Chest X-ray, PA view. Patient: 44 years old, sex F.
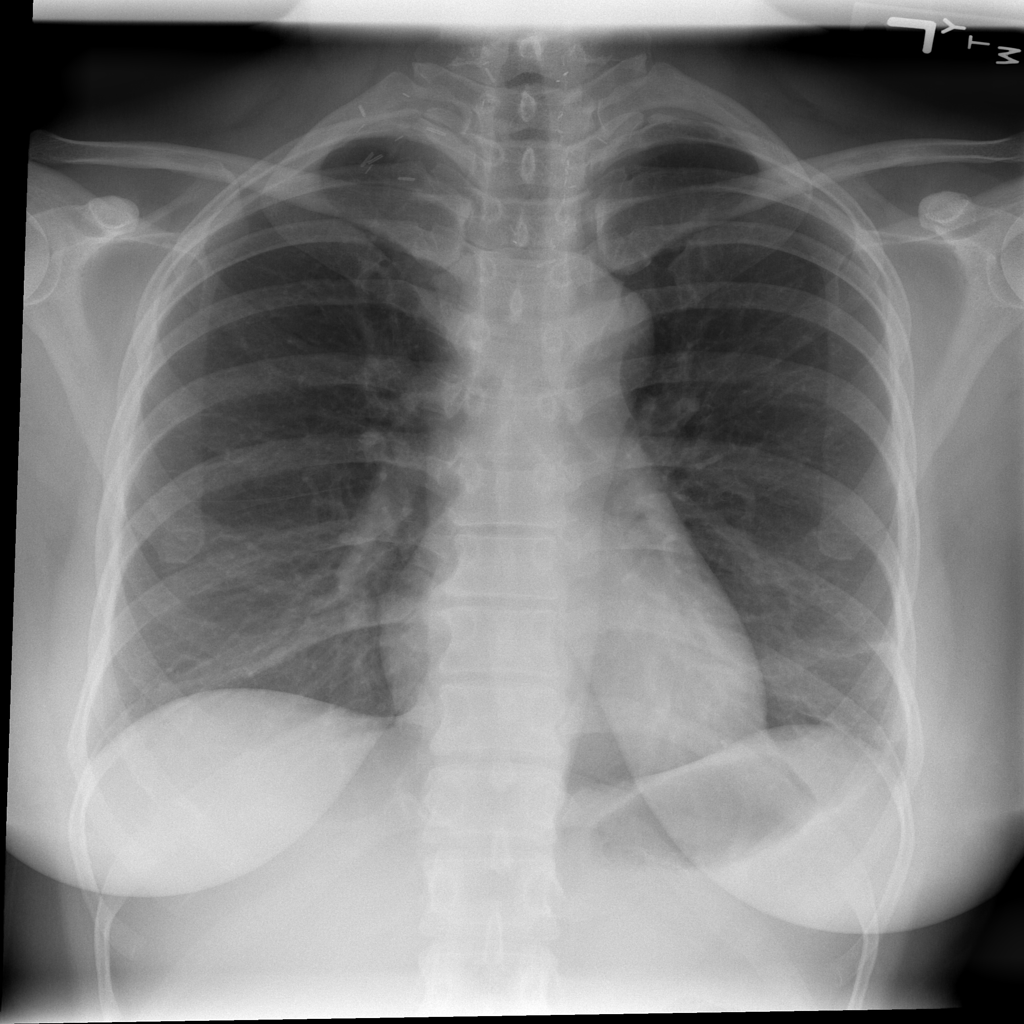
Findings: No Finding